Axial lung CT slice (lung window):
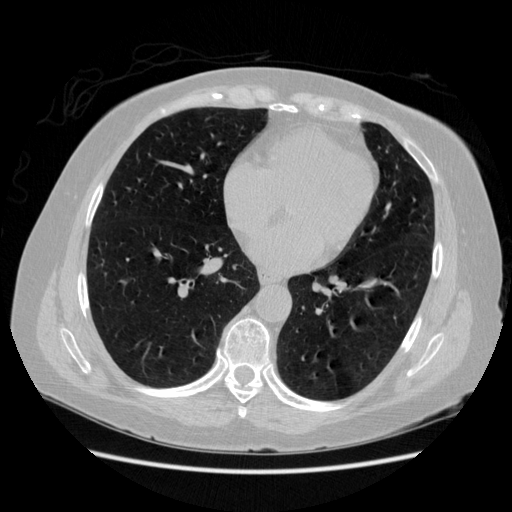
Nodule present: no